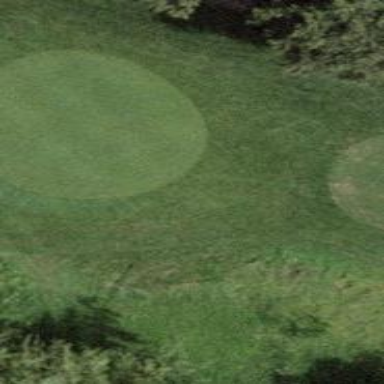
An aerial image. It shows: Golf tee.